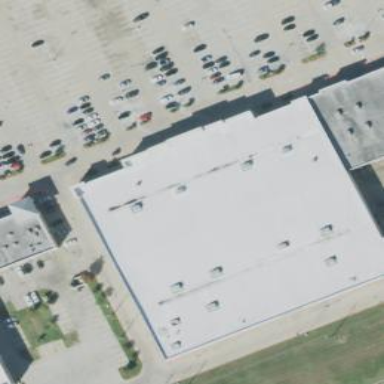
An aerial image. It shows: Retail building.